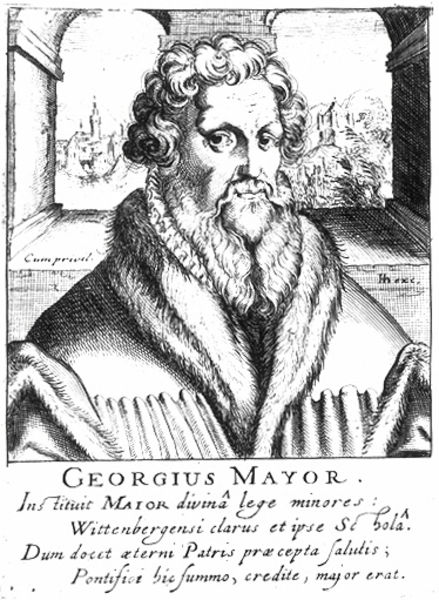
Titel: Bildnis des Georg Major
Künstler: Hendrik (d.Ä.) Hondius
Institution: (Seriendruck)
Schlagwörter: mann, schatten, umhang, bäume, kirchturm, landschaft, stadt, fenster, grau, haar, hintergrund, licht, mund, nase, pfeiler, zeichnung, ausblick, blick, schal, schloss, bart, schnurrbart, augen, falten, gesicht, kragen, pelz, vollbart, bild, bildnis, herr, portrait, porträt, signatur, brüstung, kirche, gewand, haare, mantel, person, brustbild, lippen, locken, turm, fell, aussicht, holzschnitt, schrift, wangen, bogen, dorf, mauer, grafik, tafel, inschrift, bögen, unterschrift, türme, druck, stich, widmung, text, beschriftung, gravur, spitzbart, kapitelle, pelzkragen, halbprofil, fensterbank, patrizier, gelehrter, her, kupferstich, fellkragen, beschreibung, georg, legende, ehrung, latein, lateinisch, enster, mittelater, seriendruck, bäme, schaube, humanismus, wittenberg, gregor, georgius, forf, inbschrift, georgius mayor, bildnis vor fenster, pelzverbämung, lithugrafie, mayor, wittenbergen, wittenberge, manteljacke, uömhang, stadtausblick